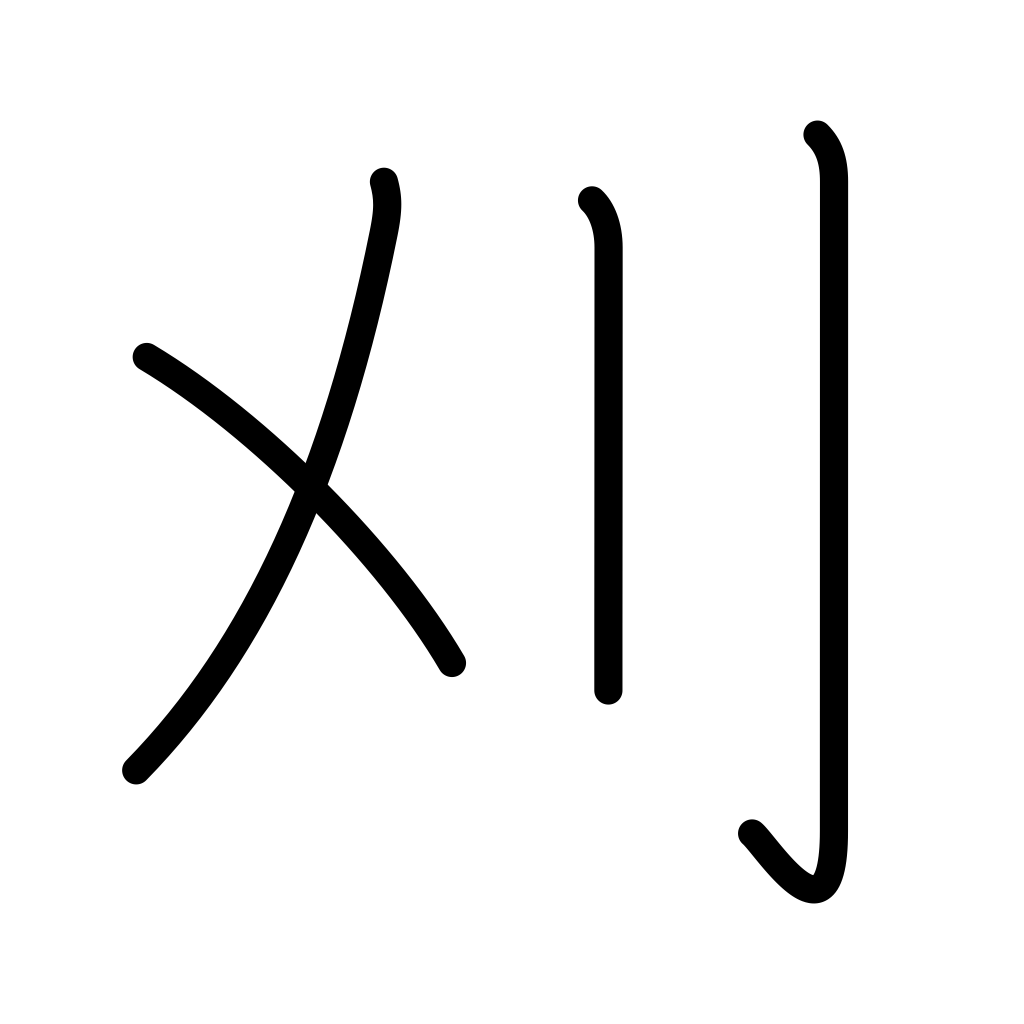
Meaning: reap, cut, clip, trim, prune